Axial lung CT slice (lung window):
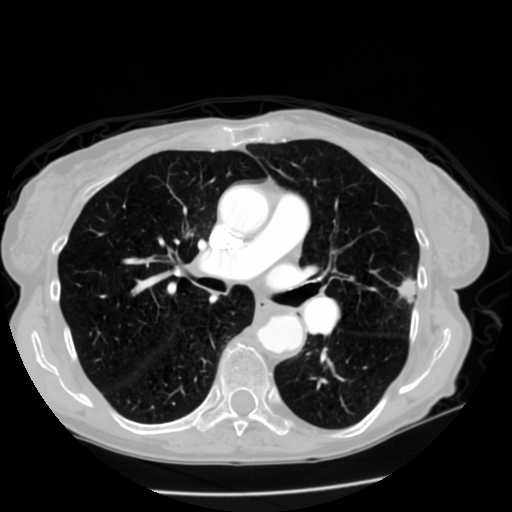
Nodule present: yes
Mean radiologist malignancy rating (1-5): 4